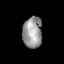
Tissue: prostate
Cell type: B cells
Senescence score: 0.3587
Nuclear area (px): 592
Mean DAPI intensity: 151.954